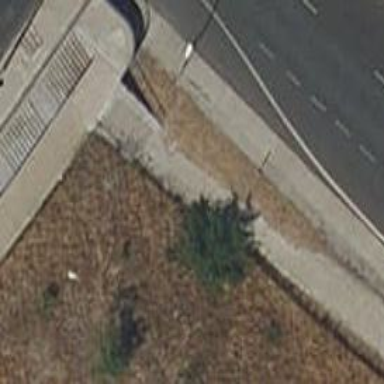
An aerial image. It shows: Road with steps.